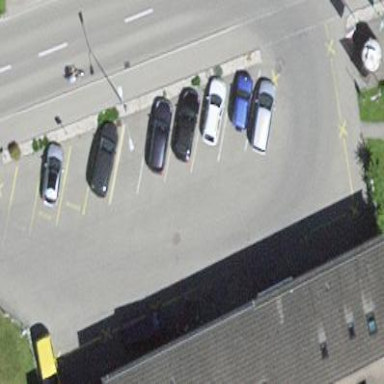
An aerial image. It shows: Parking available on the street side.